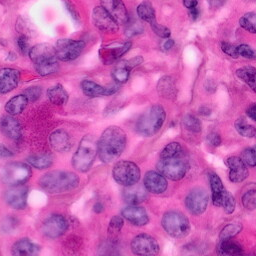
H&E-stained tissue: Pancreatic